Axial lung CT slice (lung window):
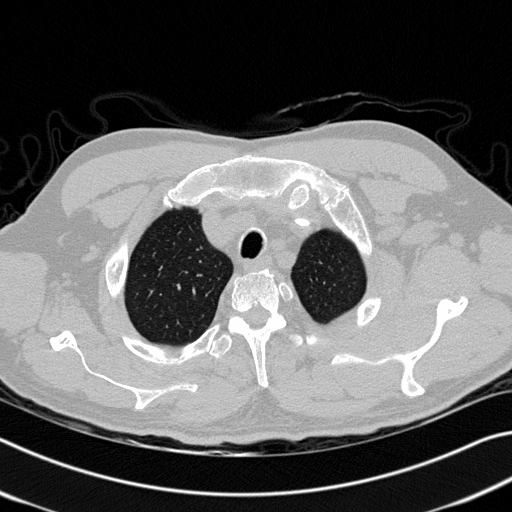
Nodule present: no